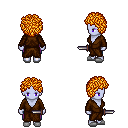
a pixel art fantasy rpg character, female body template, dark elf, purple skin, brown robe, magenta pants, light blonde curly afro hairstyle, white slippers, dagger, four views (front, back, left, right), 2x2 character sprite sheet, small pixel art, hard edges, no anti-aliasing